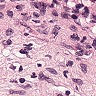
Metastatic tissue present: no